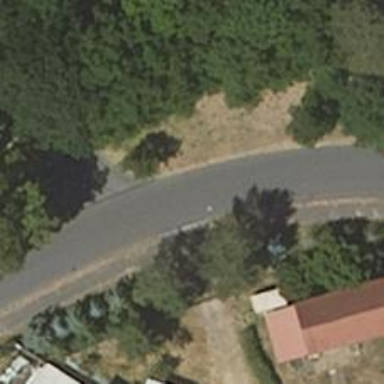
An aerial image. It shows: Tertiary road with asphalt surface.